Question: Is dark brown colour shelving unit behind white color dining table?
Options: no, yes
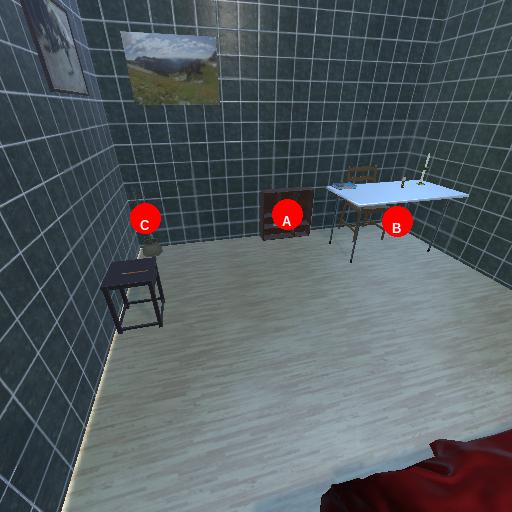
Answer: no